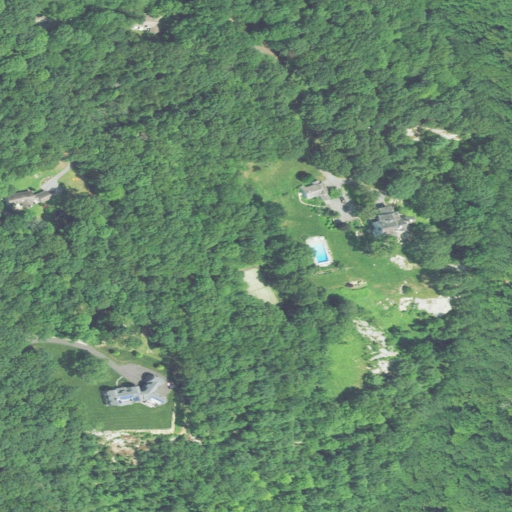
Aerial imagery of mountain in Connecticut named Myer Hill containing deciduous forest, pasture, shrub, mixed forest, open development, and medium intensity development